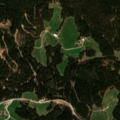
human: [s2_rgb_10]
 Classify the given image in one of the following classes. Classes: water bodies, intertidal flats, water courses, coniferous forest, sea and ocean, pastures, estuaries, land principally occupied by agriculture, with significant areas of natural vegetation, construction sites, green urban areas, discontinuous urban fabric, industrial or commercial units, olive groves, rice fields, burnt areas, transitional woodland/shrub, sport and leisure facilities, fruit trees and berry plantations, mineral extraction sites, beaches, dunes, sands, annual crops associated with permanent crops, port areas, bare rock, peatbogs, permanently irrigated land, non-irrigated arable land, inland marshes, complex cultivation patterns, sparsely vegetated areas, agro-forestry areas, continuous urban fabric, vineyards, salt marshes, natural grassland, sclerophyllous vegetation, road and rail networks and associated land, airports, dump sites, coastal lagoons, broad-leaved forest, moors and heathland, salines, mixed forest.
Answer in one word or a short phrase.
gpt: pastures, coniferous forest